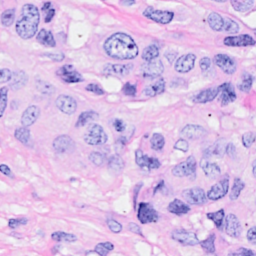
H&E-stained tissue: Breast